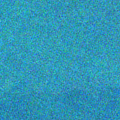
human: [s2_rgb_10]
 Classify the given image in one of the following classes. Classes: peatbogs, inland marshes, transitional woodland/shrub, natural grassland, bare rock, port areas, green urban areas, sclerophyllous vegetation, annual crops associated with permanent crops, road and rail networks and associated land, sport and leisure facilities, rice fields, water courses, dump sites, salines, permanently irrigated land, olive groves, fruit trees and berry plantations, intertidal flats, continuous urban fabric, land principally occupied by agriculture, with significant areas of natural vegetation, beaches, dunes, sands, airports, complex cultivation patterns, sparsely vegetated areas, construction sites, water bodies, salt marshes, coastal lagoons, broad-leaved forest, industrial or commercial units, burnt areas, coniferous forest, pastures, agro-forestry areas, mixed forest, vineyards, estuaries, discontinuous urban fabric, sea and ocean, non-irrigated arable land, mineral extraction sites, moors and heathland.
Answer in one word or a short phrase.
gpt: sea and ocean